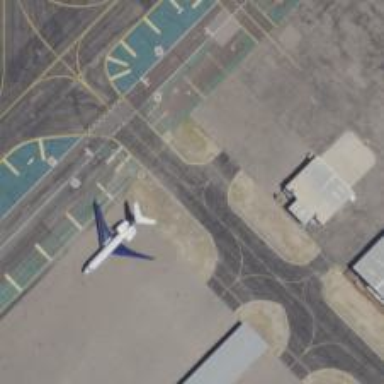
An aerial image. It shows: Image of taxiway at airport.